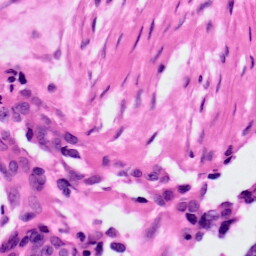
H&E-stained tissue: Ovarian